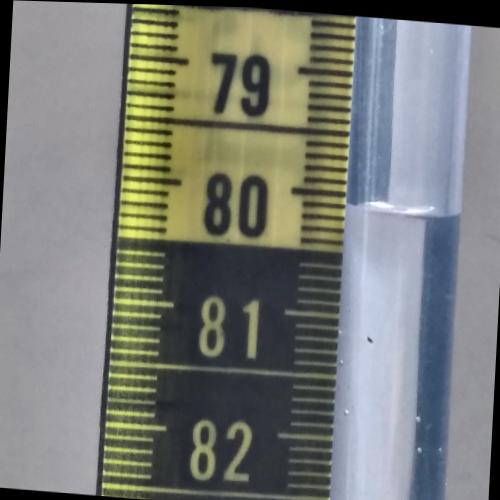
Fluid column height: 80.1 cm